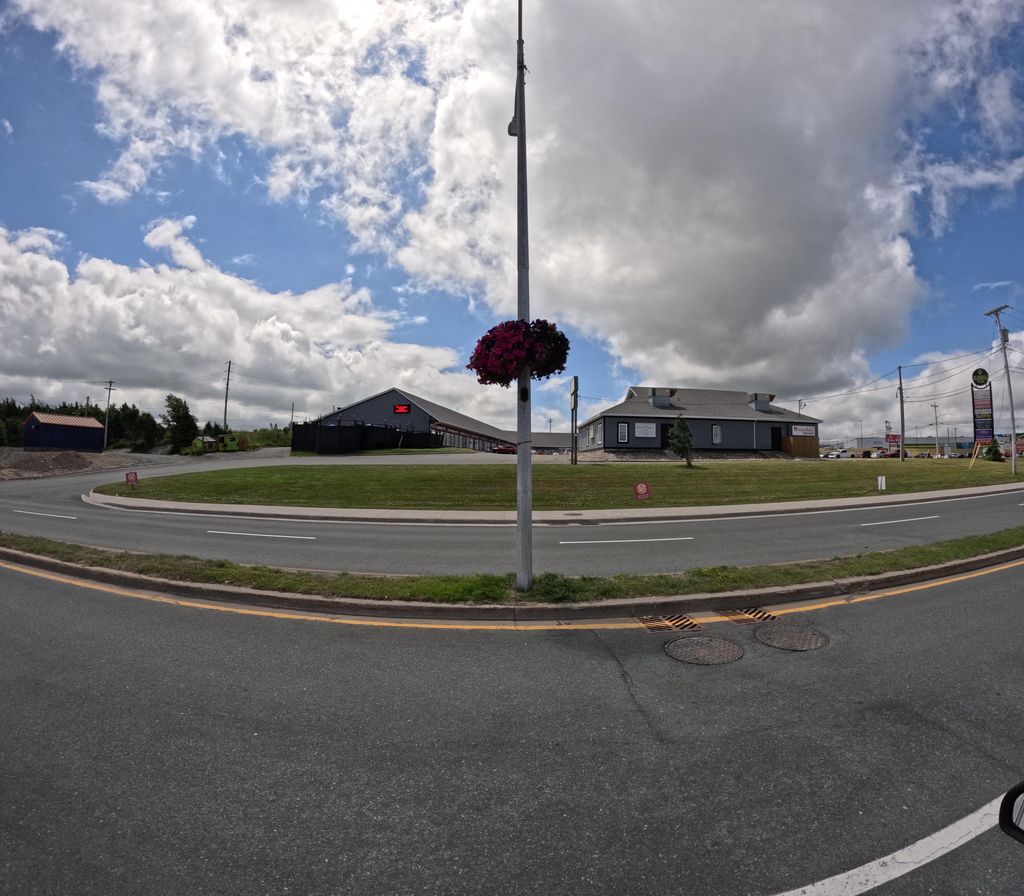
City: st_johns